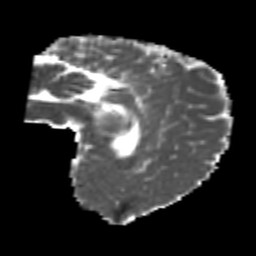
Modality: MD
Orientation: sagittal
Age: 21
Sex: male
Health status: healthy
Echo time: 0.074 s